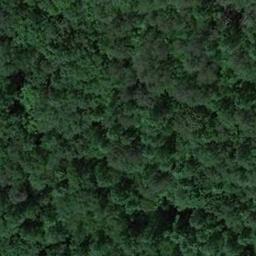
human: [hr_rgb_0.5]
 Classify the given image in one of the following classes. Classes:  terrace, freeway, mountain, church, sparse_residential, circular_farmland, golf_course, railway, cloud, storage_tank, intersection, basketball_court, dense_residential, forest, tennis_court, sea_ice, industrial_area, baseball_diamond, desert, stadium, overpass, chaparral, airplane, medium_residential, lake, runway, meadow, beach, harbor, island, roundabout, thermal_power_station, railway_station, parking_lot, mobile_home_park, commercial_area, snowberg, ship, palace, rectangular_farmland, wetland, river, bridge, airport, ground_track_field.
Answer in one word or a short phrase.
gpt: forest